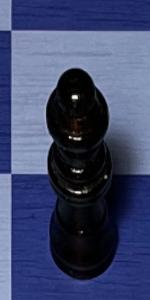
Label: Queen_Black